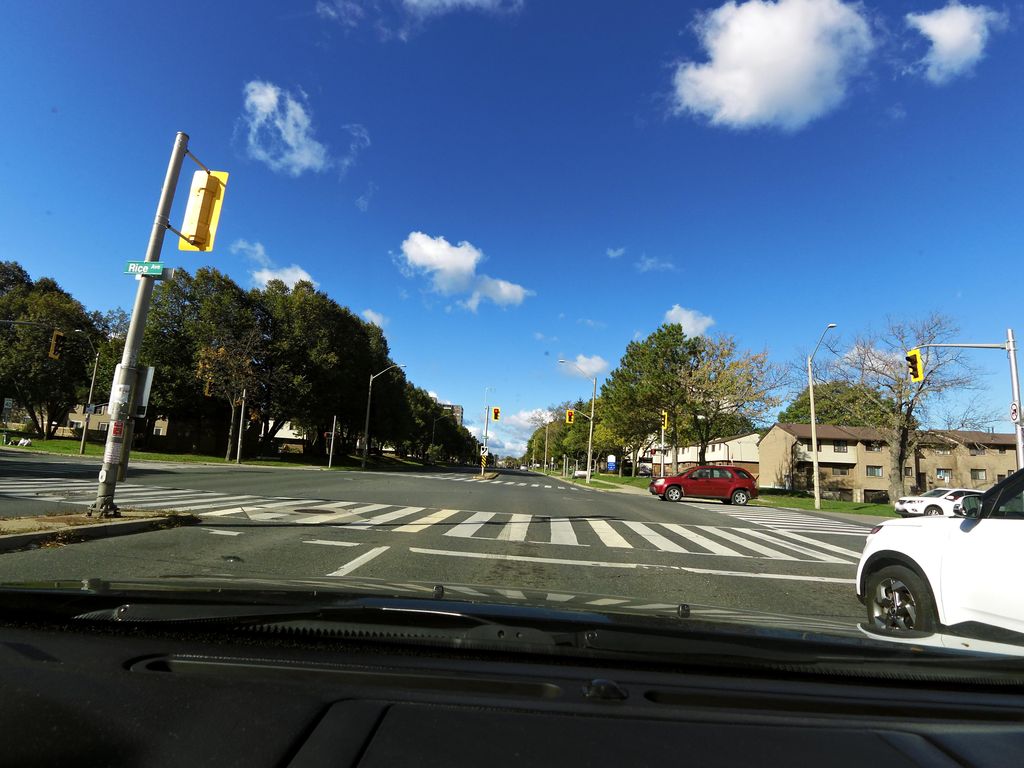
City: hamilton